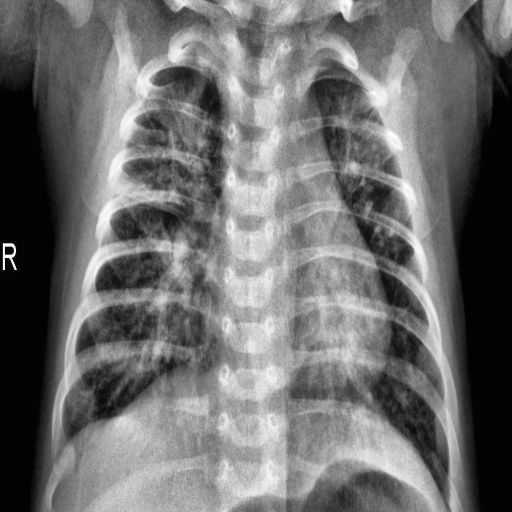
Finding: PNEUMONIA